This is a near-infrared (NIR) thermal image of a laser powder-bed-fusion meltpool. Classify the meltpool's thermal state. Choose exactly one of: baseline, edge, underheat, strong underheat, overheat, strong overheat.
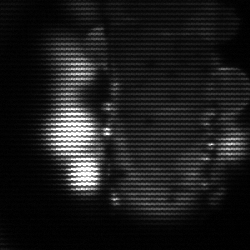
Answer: strong underheat